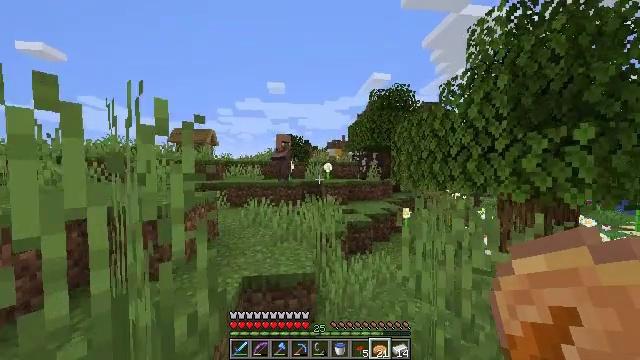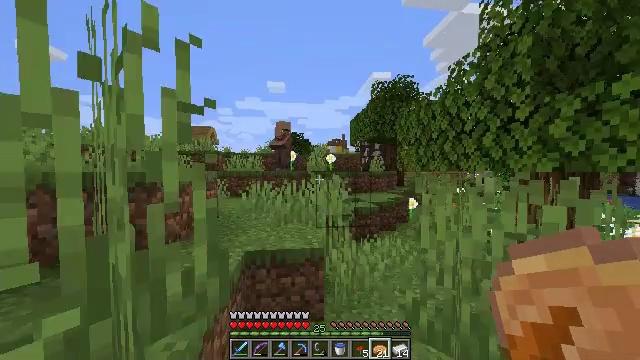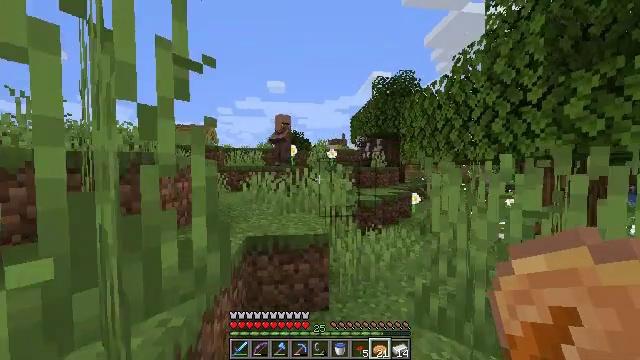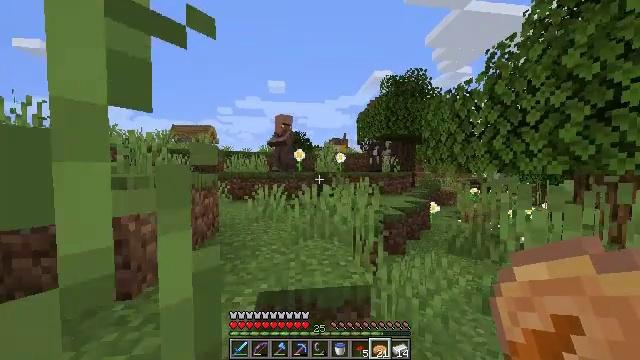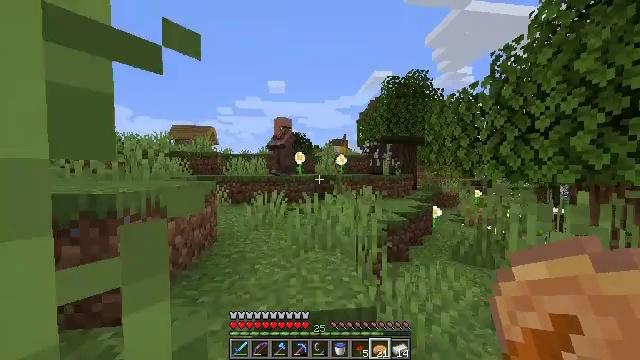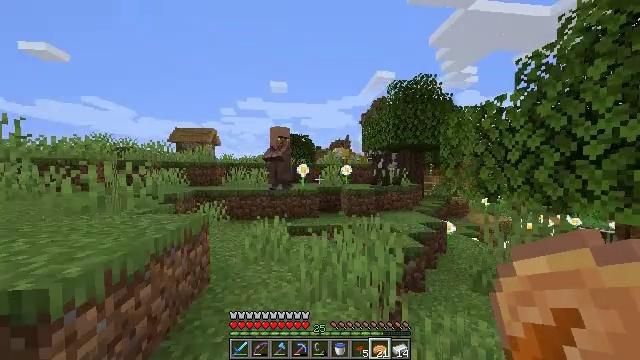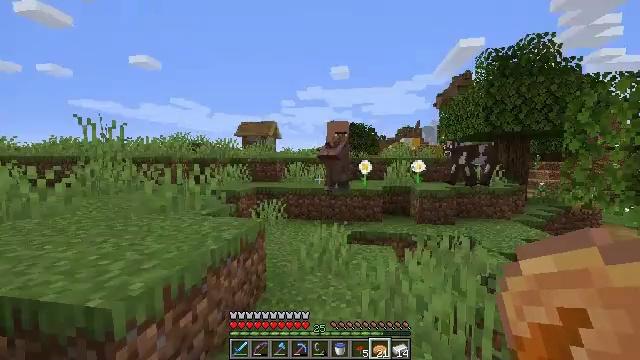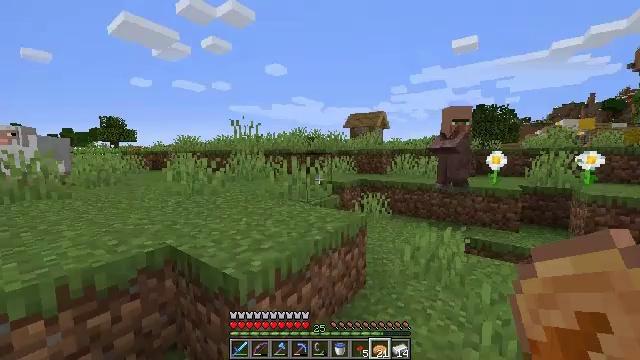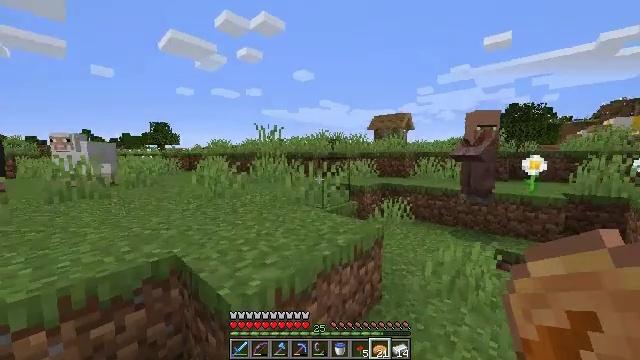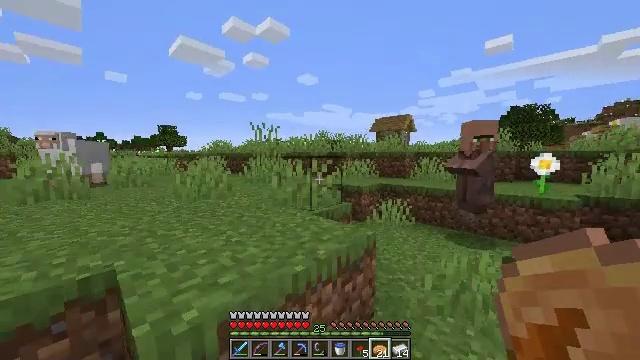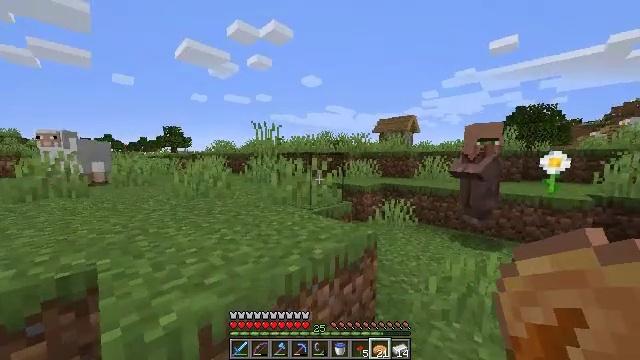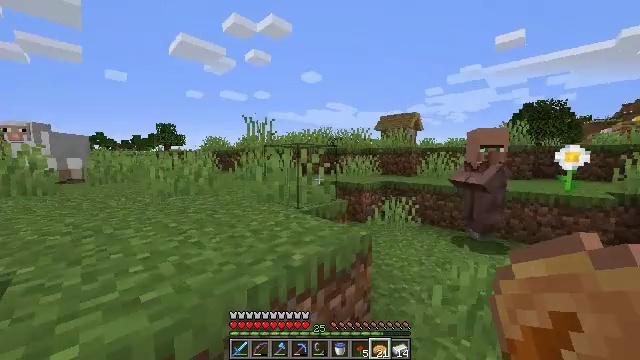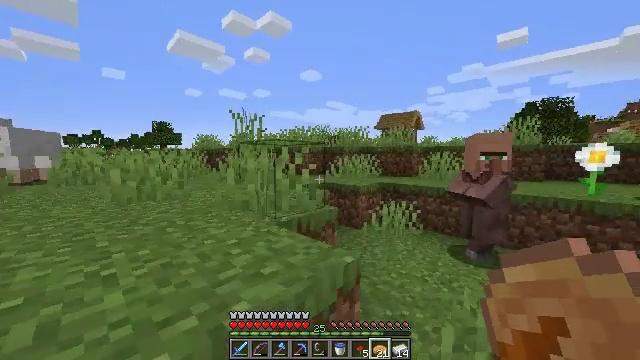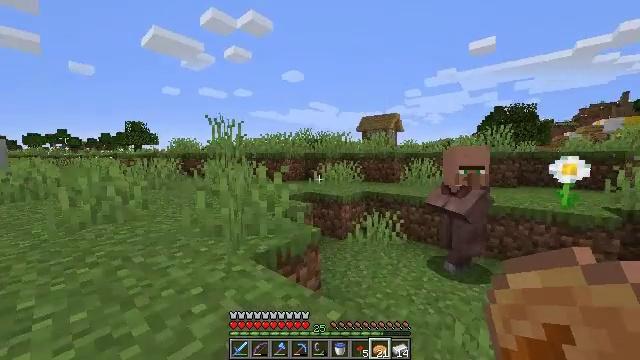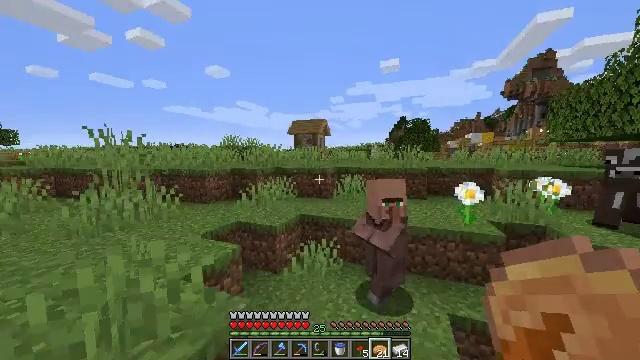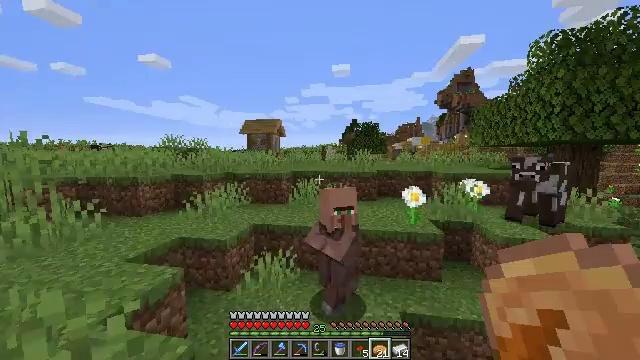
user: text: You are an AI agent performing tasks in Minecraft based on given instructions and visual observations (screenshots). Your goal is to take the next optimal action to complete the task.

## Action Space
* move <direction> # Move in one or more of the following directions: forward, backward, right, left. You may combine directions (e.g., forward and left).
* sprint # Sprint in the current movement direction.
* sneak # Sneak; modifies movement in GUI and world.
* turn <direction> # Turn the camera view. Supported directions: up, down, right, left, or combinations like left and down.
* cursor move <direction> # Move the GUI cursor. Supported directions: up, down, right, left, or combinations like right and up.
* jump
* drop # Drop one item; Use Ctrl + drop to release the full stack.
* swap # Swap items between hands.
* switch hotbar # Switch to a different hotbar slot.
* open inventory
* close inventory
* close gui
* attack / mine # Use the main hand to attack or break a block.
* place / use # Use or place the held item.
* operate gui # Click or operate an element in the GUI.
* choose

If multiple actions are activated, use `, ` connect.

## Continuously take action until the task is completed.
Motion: motion action
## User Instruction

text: Break the oxeye daisy to gather it.
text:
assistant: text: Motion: move forward and move left, sprint, jump
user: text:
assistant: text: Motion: move forward and move left, sprint, jump
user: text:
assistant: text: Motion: move forward and move left, sprint, jump
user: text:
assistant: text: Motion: move forward and move left, sprint, jump
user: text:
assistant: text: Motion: move forward and move left, sprint, jump
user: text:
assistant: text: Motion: move forward and move left, sprint, turn left and down, jump
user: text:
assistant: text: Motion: move forward, sprint, turn left and down, jump
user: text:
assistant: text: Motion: move forward, turn left, jump
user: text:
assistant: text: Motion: move forward, sprint, turn left, jump
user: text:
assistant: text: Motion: move forward, sprint, jump
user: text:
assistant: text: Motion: move forward, sprint, jump
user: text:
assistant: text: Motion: move forward, jump
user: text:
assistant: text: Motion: move forward, turn right, jump
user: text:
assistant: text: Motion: move forward, turn right, jump
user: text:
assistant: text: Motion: move forward, turn right, jump
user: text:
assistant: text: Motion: move forward, jump
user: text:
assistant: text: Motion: move forward
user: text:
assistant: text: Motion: move forward
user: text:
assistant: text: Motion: no_op
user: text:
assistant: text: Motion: no_op
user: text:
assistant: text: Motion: no_op
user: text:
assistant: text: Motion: no_op
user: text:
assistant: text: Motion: move forward, sprint, turn right and up
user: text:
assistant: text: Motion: move forward, sprint, turn right and up
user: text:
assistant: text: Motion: move forward, sprint
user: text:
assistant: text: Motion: move forward, sprint
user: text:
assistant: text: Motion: move forward, sprint
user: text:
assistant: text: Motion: move forward, sprint, turn right, jump
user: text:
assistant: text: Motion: move forward, sprint, jump
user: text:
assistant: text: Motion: move forward, sprint, turn right, jump